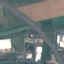
Label: Highway